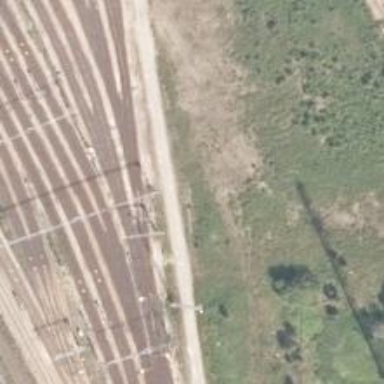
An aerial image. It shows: Railway yard.